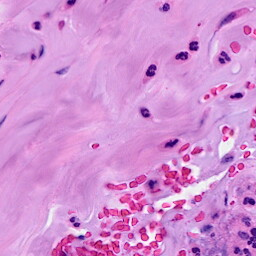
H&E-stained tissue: Breast